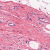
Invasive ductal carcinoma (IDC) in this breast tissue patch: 0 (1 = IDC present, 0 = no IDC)